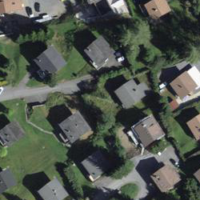
EUNIS habitat code: 55
Species observed at this site:
Leptoglossus occidentalis